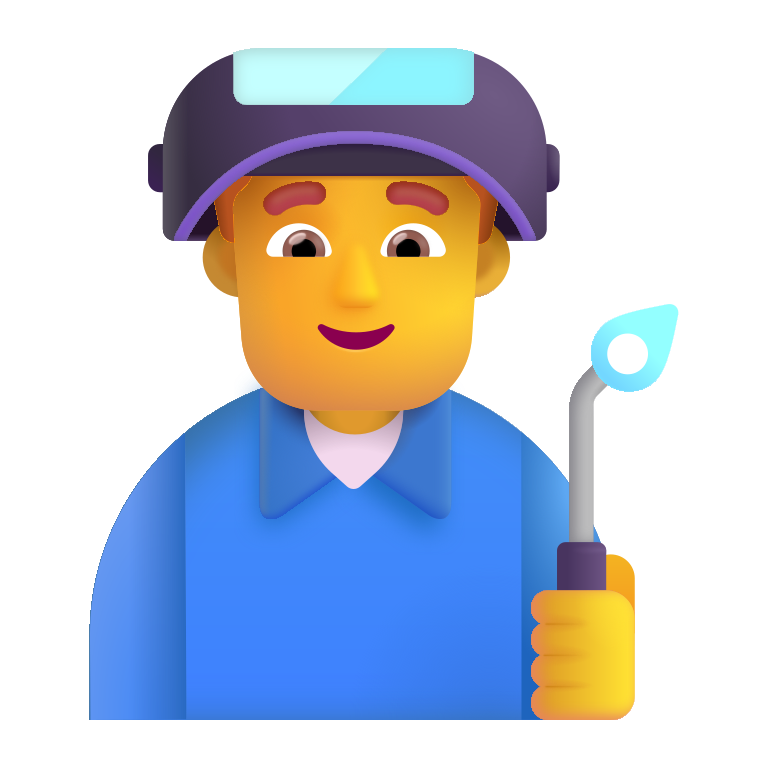
man factory worker color default